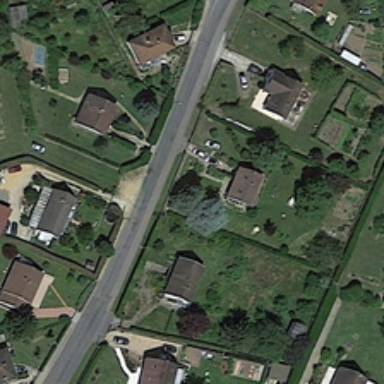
Some buildings and many green trees are in a medium residential area .